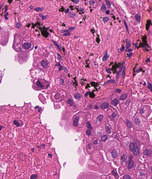
Tumor epithelial tissue: yes
Tumor-associated stroma tissue: yes
Normal tissue: no